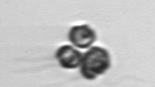
Label: Corymbellus